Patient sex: M
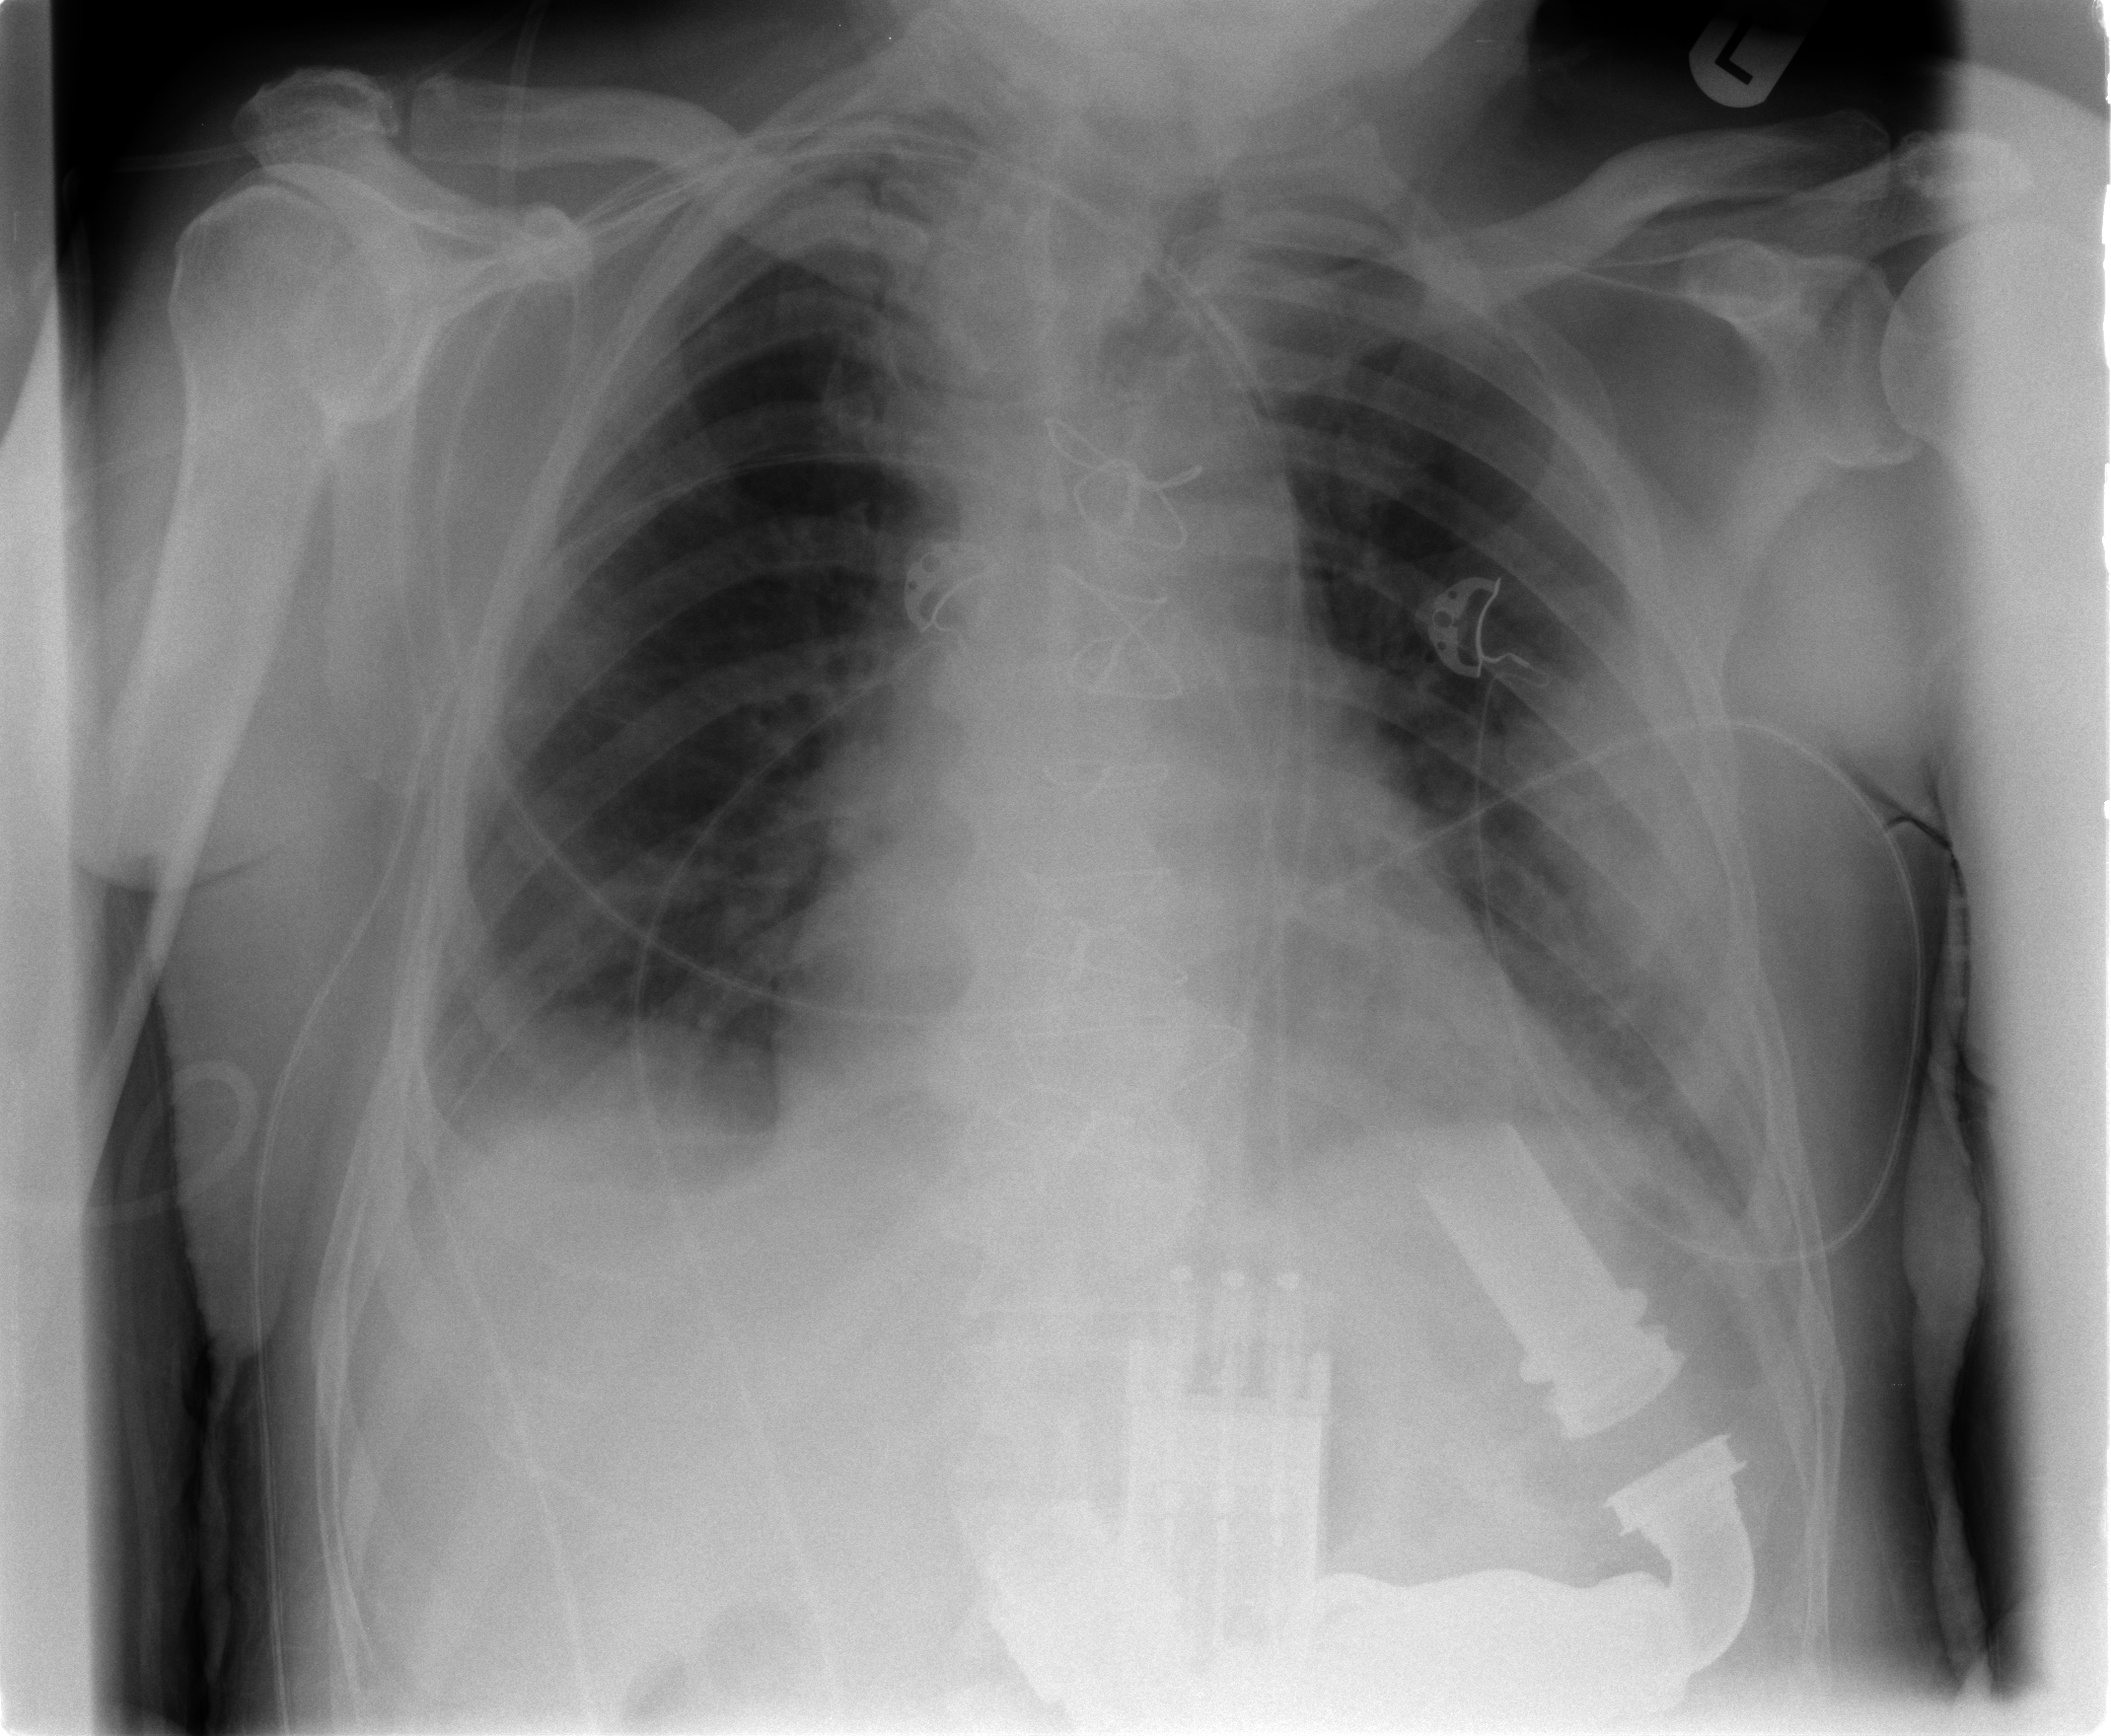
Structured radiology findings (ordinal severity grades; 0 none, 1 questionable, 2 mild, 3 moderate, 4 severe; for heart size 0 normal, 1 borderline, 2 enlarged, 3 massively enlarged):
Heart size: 2
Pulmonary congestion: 0
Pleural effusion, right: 2
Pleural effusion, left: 2
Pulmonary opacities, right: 0
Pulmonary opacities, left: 2
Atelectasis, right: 2
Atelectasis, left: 2